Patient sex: F
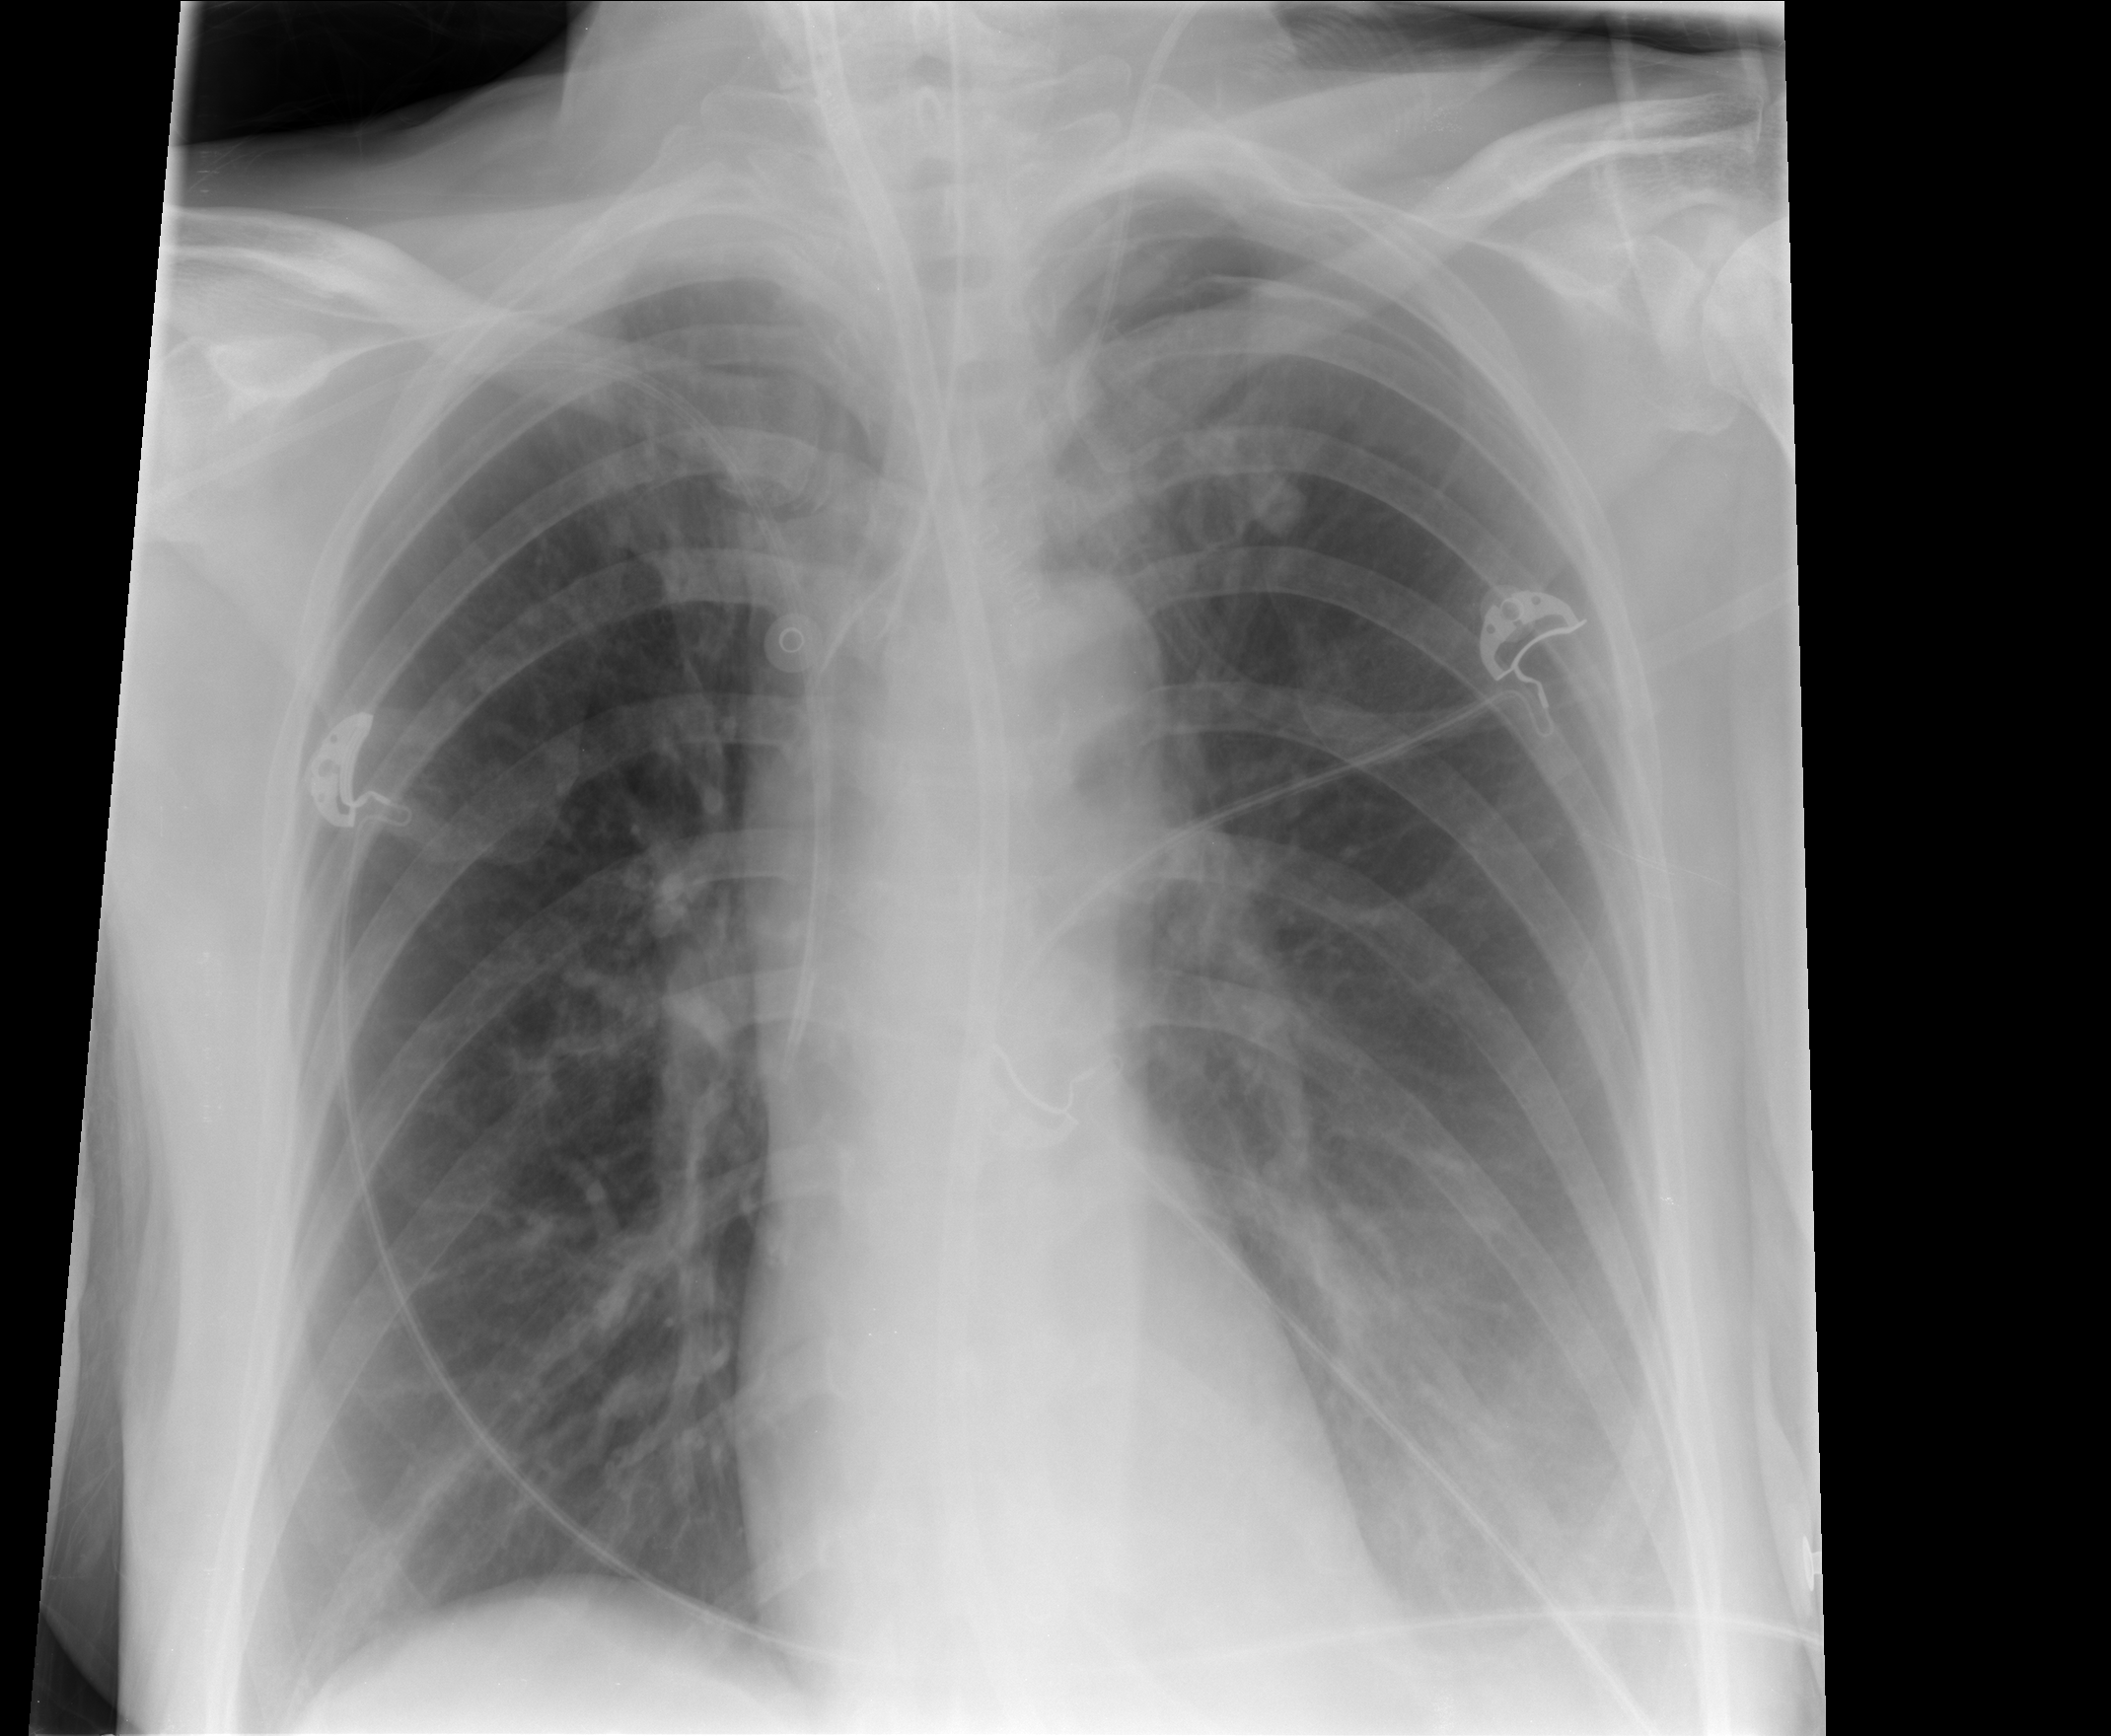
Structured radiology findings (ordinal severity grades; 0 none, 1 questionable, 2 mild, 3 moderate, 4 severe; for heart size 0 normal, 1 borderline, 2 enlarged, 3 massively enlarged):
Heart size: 0
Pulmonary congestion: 1
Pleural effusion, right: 0
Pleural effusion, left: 2
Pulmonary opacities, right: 0
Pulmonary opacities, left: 1
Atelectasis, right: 1
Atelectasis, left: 2